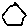
Label: hexagon